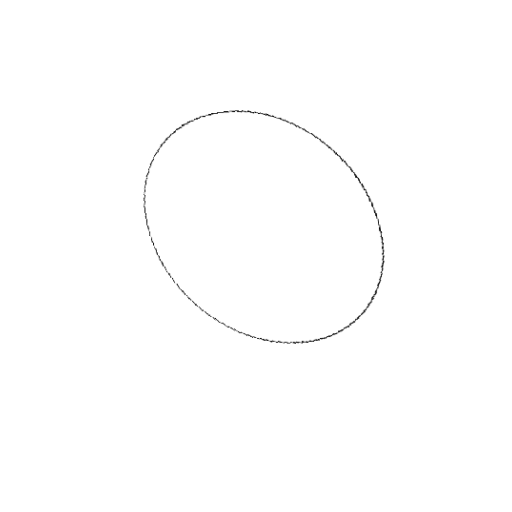
Crossing number: 0